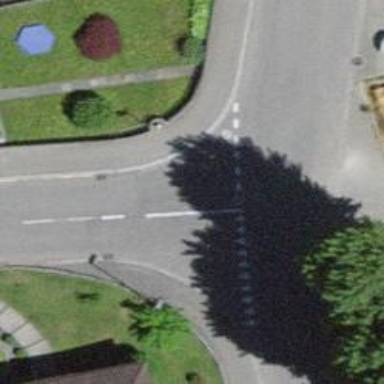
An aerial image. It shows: Road with "give way" sign.